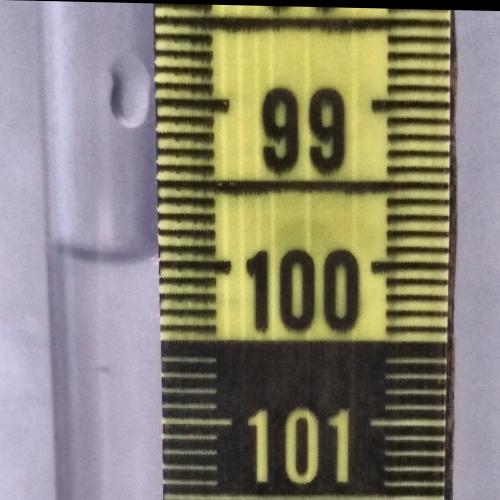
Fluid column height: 100.0 cm